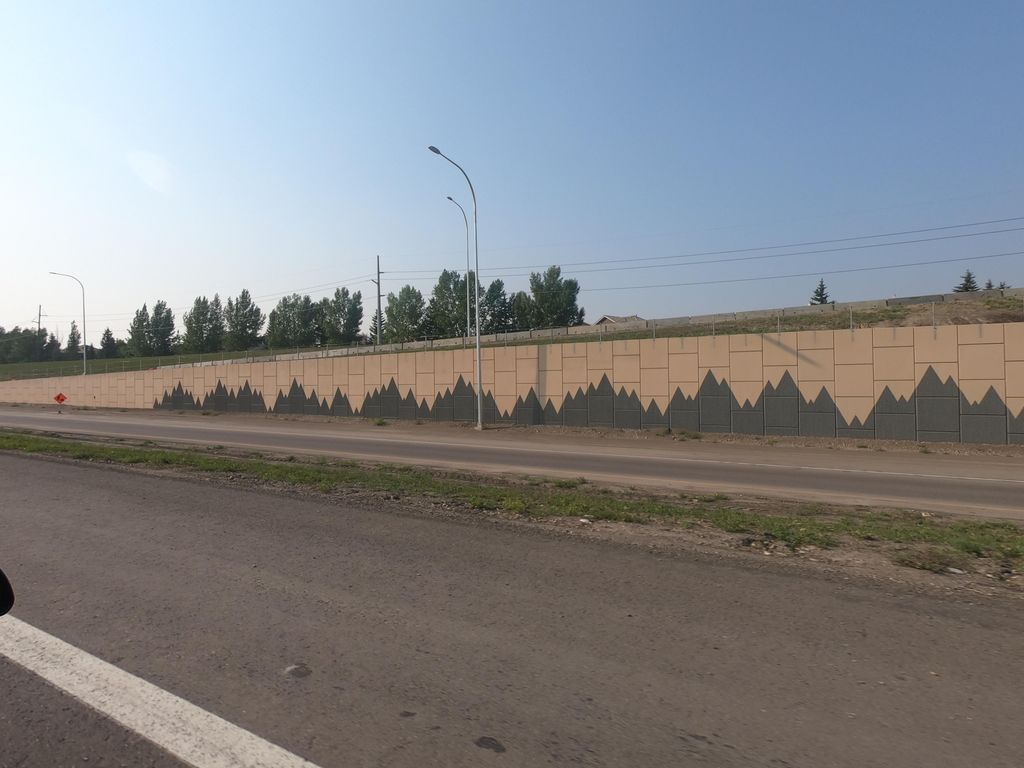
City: calgary